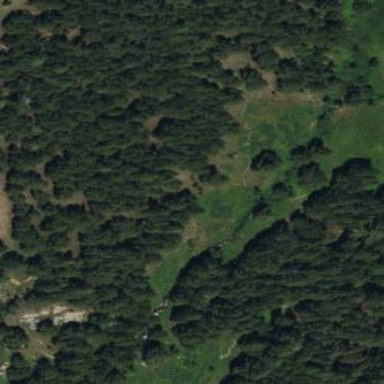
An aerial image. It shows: Wet meadow with wooded vegetation.